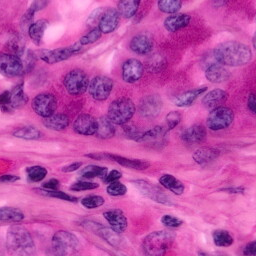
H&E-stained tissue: Pancreatic